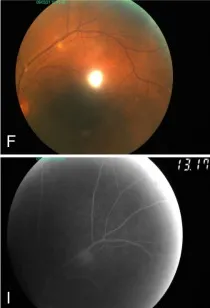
Fundus photography and fluorescein angiography of the patient's affected right eye at the week 4 after inoculation. Gross appearance on the photographs was similar to findings in the third week after inoculation. D-F: Dull-white patches seen scattered across the retina of both eyes.
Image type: ophthalmic_imaging (fundus_photograph)